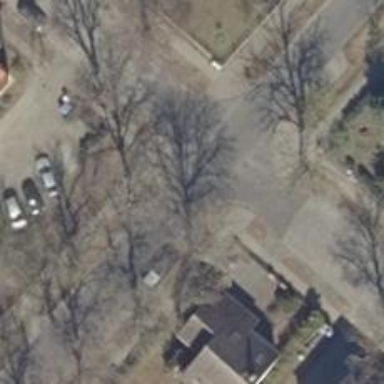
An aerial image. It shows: Unmarked road crossing.